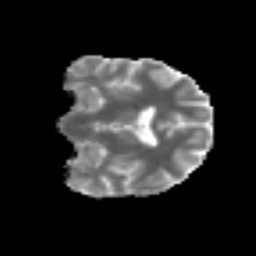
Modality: MD
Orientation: coronal
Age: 53
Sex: female
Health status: ill
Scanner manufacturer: siemens
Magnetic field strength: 3 T
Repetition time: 8.7 s
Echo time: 0.11 s